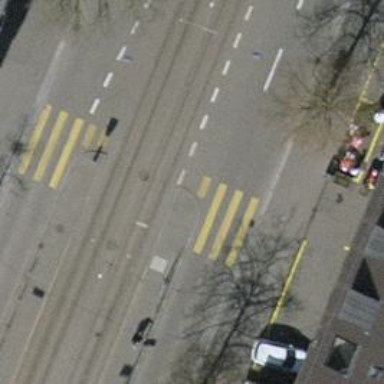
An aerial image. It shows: Tram stop with stop position for public transport.